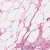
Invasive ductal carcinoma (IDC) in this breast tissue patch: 0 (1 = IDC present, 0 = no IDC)